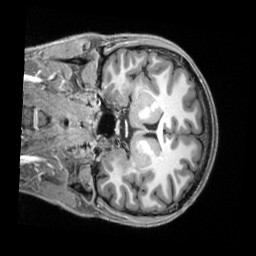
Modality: T1w
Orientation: coronal
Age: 24
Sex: male
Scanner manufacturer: siemens
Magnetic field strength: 3 T
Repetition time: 2.3 s
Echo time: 0.00229 s